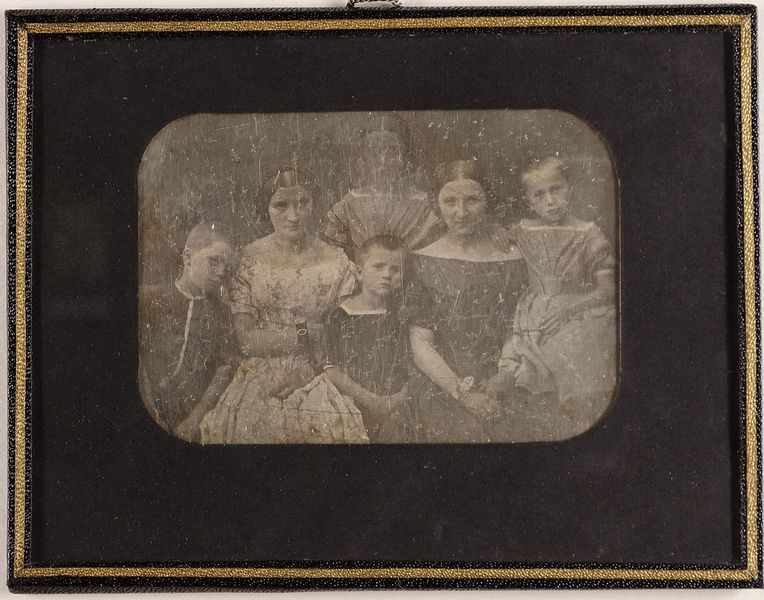
Titel: Unbekannte Gruppe von sechs Personen
Künstler: Adolph Meyer
Standort: Hamburg
Institution: Museum für Kunst und Gewerbe Hamburg
Schlagwörter: frau, gruppenportrait, figur, kind, foto, fotografie, photographie, photo, lichtbild, daguerreotypie, bildwerke, angewandte und bildende kunst, hessische systematik, porträtfotografie, porträtphotographie, gruppenporträt